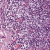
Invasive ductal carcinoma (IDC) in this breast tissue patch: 1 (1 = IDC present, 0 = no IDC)